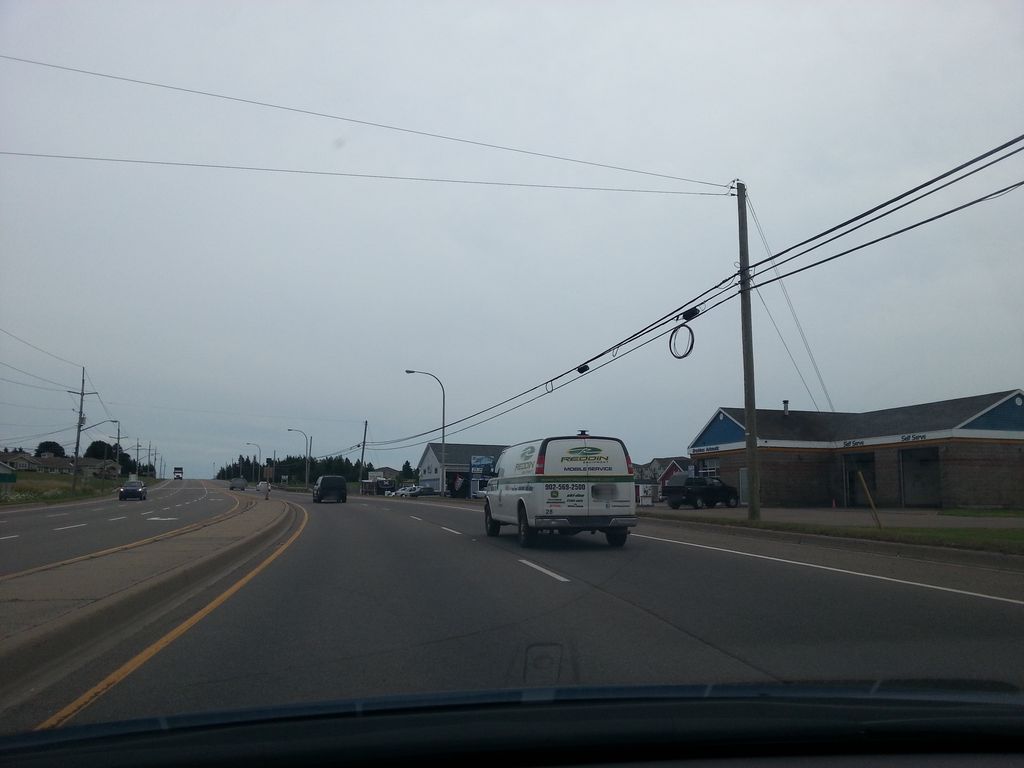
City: charlottetown